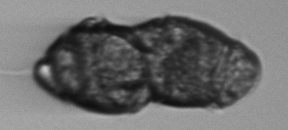
Label: Margalefidinium